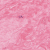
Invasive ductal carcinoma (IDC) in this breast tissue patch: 0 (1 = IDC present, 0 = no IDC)